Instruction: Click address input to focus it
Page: traveler
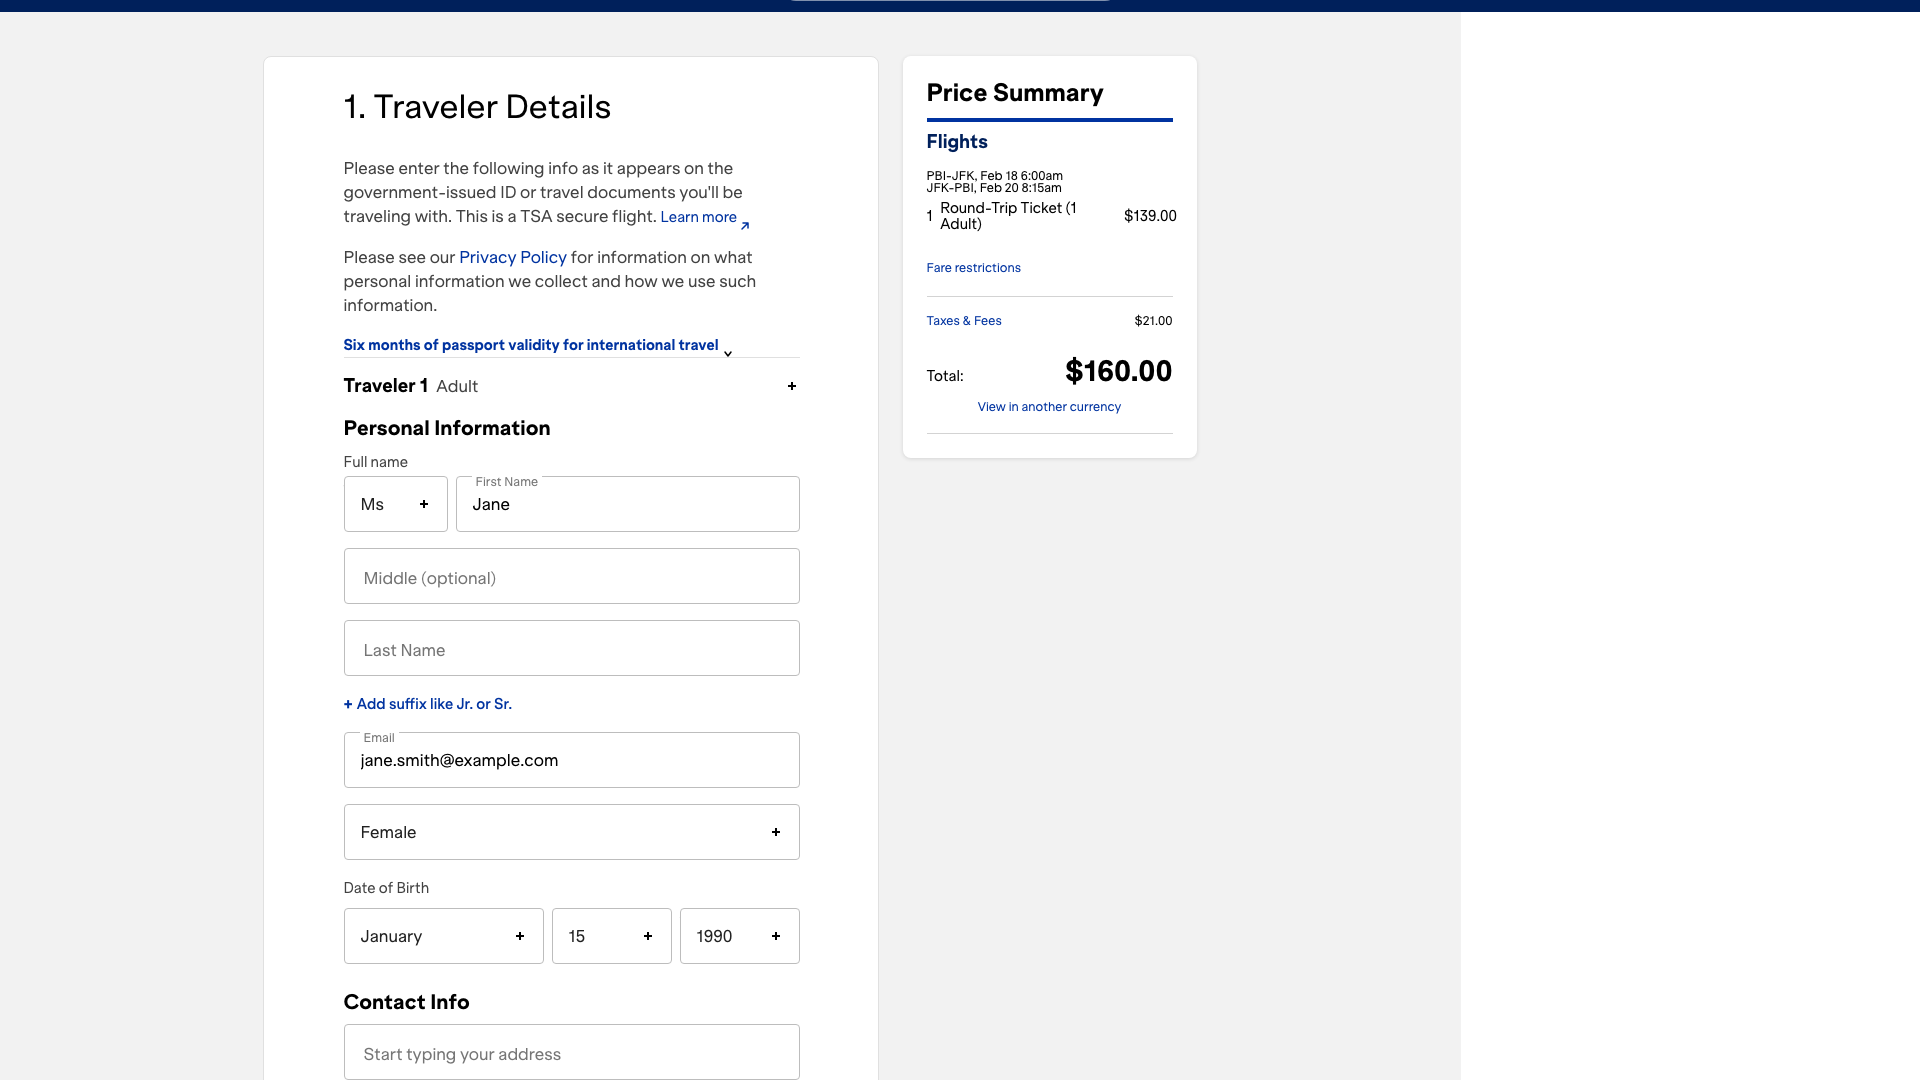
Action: click